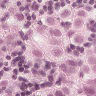
Metastatic tissue present: yes